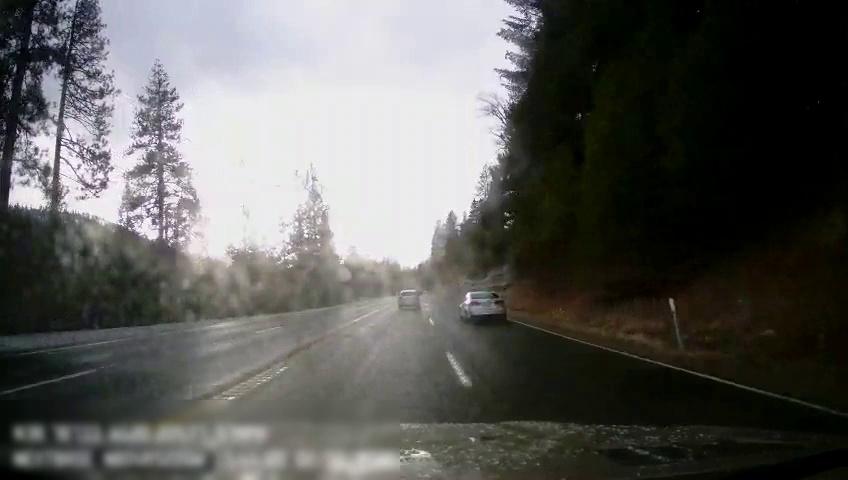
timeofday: Day
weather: Sunny
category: Drivable Space
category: Vehicles | Car
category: Vehicles | SUV
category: Lanes | Current Lane
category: Lanes | Alternate Lane
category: Lanes | Current Lane
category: Lanes | Opposite Lane
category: Lanes | Opposite Lane
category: Lanes | Opposite Lane